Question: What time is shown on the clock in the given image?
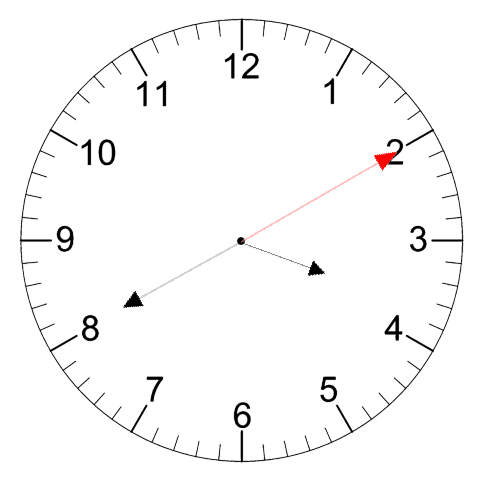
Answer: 03:40:10